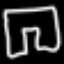
Label: pants